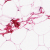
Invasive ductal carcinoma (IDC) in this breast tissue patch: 0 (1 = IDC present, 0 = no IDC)